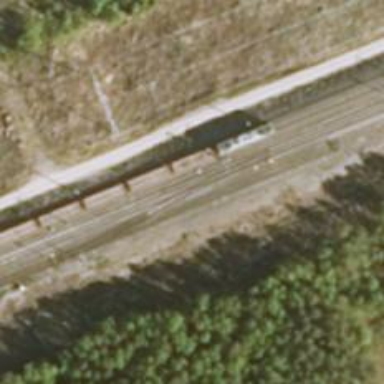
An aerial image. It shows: Electrified rail siding with contact line.